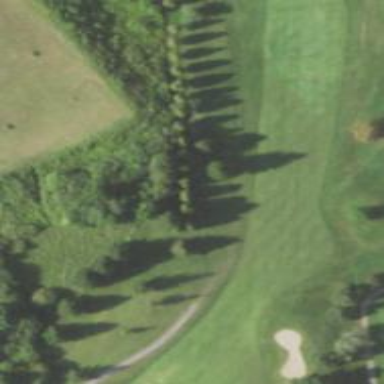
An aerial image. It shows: Golf fairway in the image.